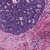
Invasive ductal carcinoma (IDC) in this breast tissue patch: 1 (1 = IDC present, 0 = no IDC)